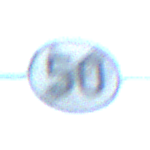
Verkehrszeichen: EndeGeschwindigkeit50
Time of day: Night
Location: Outdoor (Nature)
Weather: PartlyCloudy
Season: NotSpecified
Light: Natural